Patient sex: M
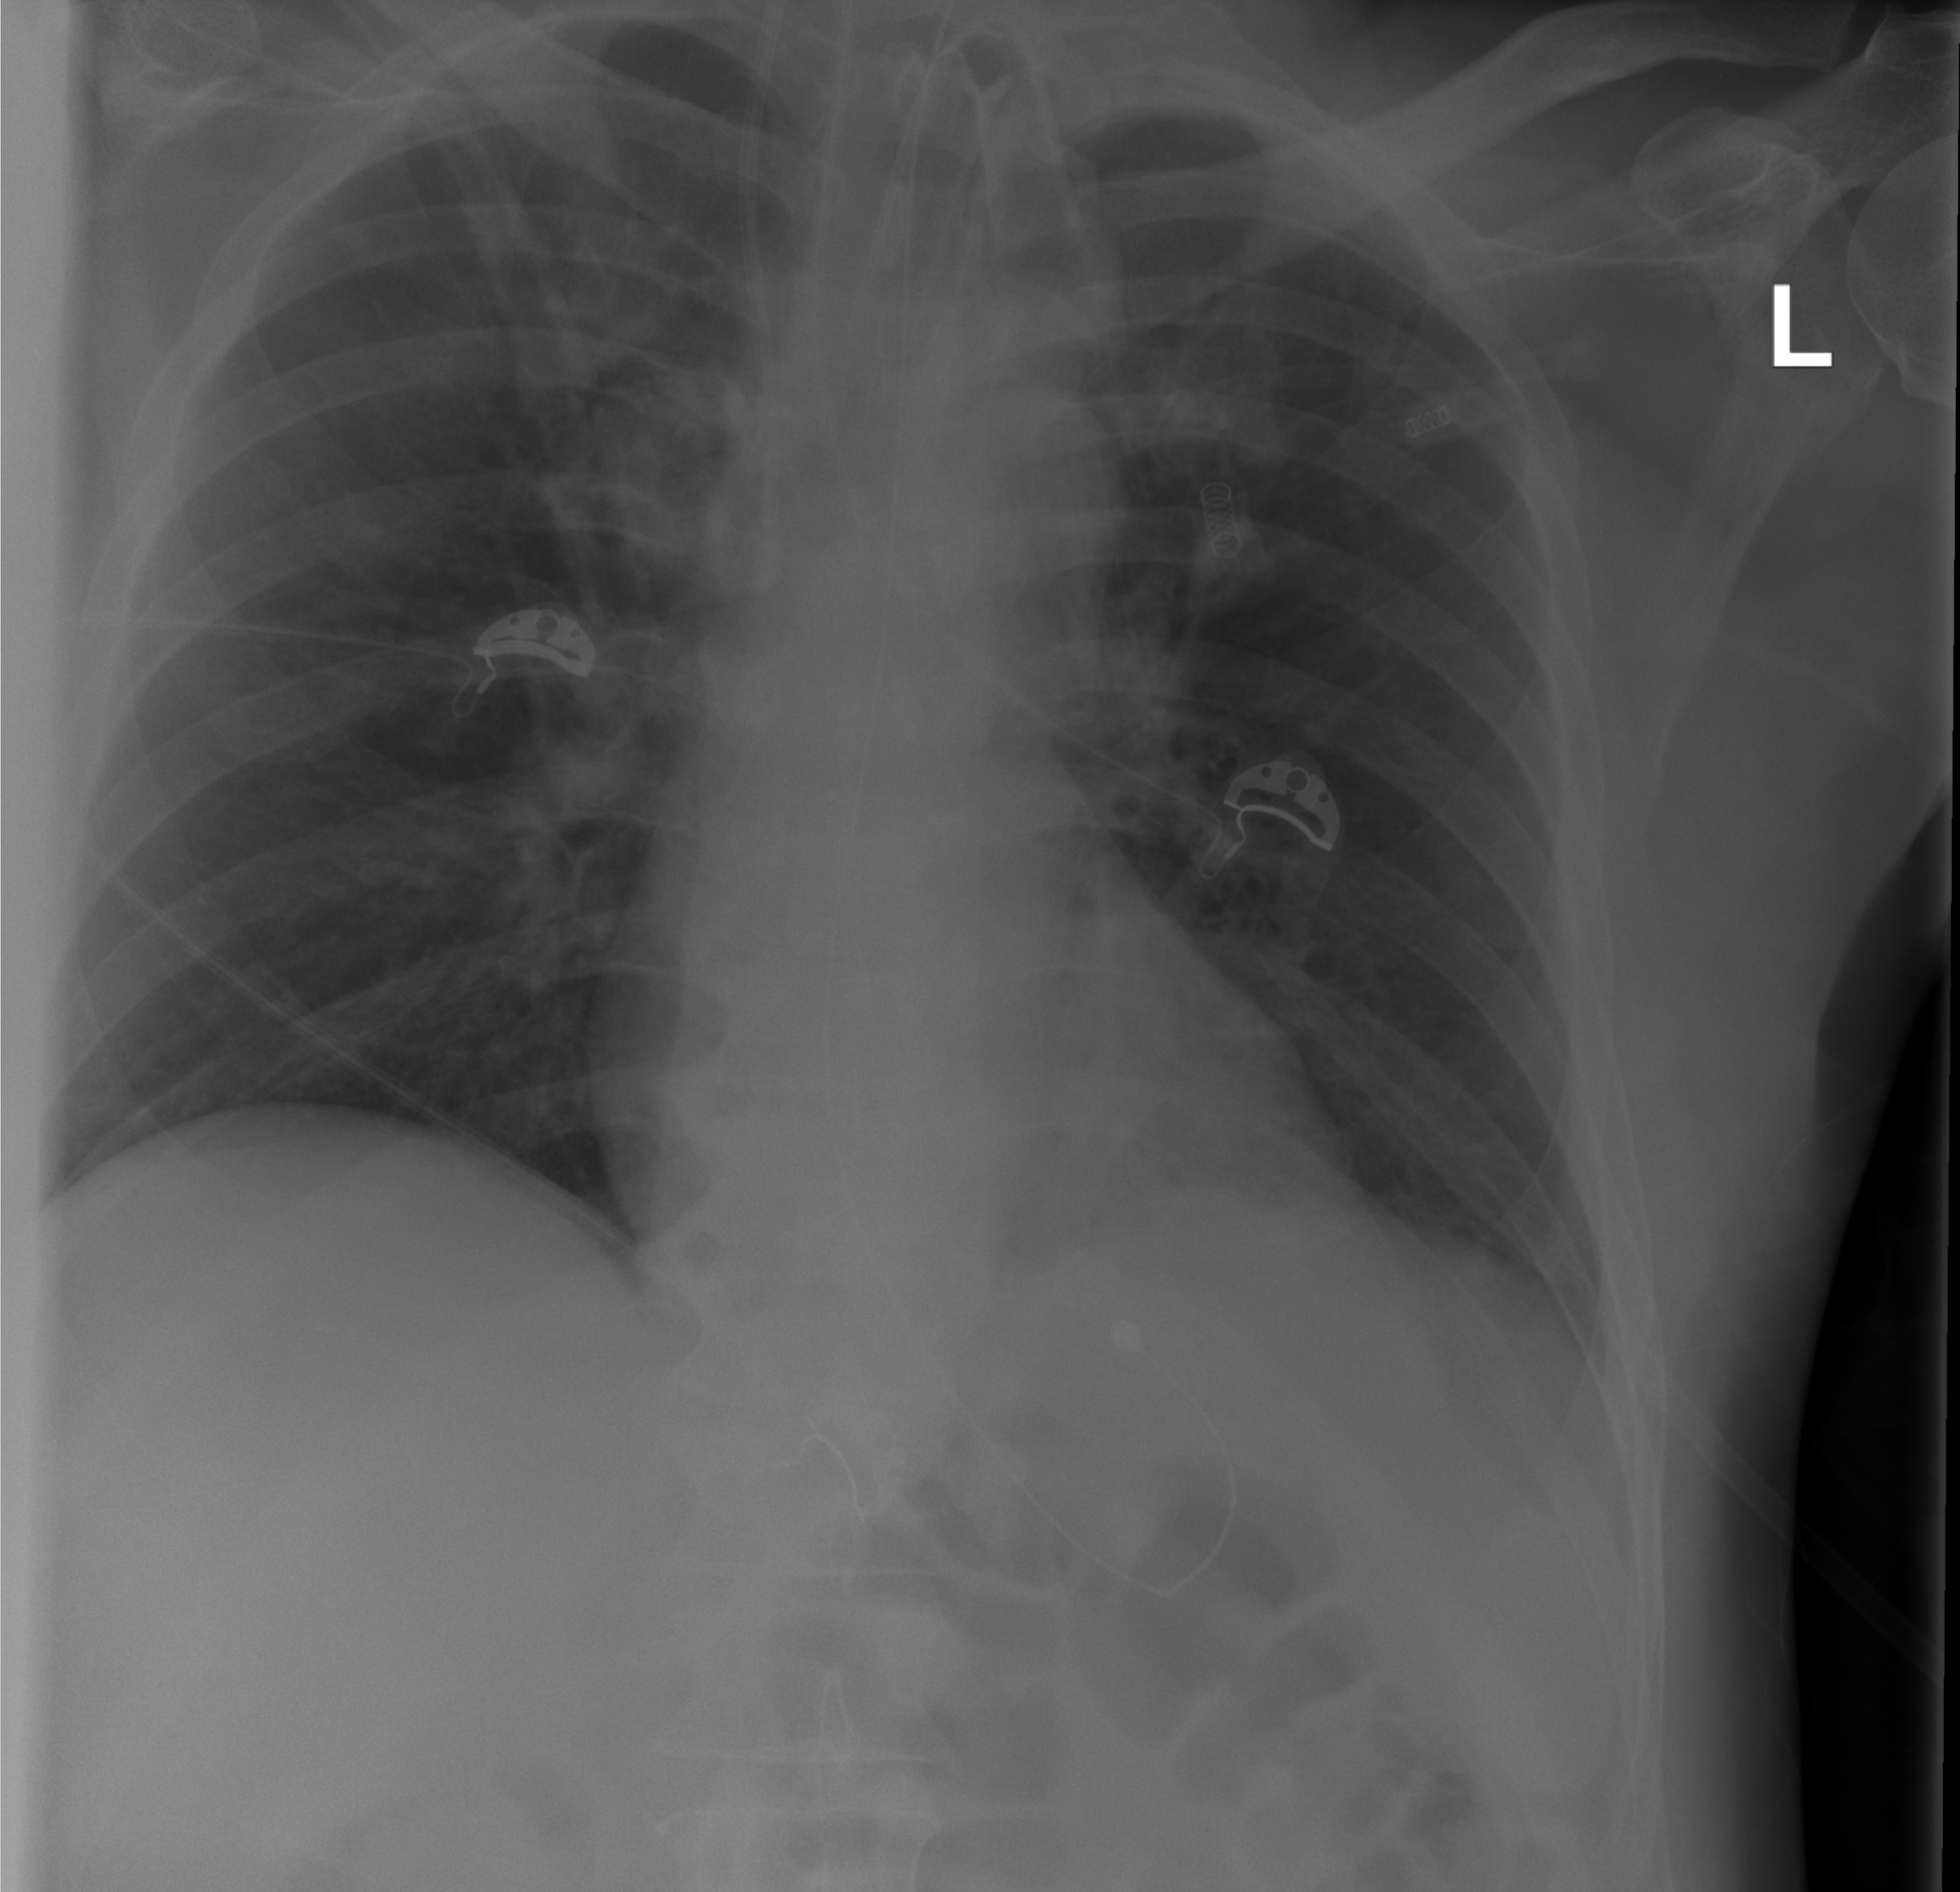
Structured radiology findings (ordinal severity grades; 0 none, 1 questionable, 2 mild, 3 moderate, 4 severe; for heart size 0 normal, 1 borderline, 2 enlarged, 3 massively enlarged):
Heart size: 0
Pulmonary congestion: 0
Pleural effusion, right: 0
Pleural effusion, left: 0
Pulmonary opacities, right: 0
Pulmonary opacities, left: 0
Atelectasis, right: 0
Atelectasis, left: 1